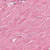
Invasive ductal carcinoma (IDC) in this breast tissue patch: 1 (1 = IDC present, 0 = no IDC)